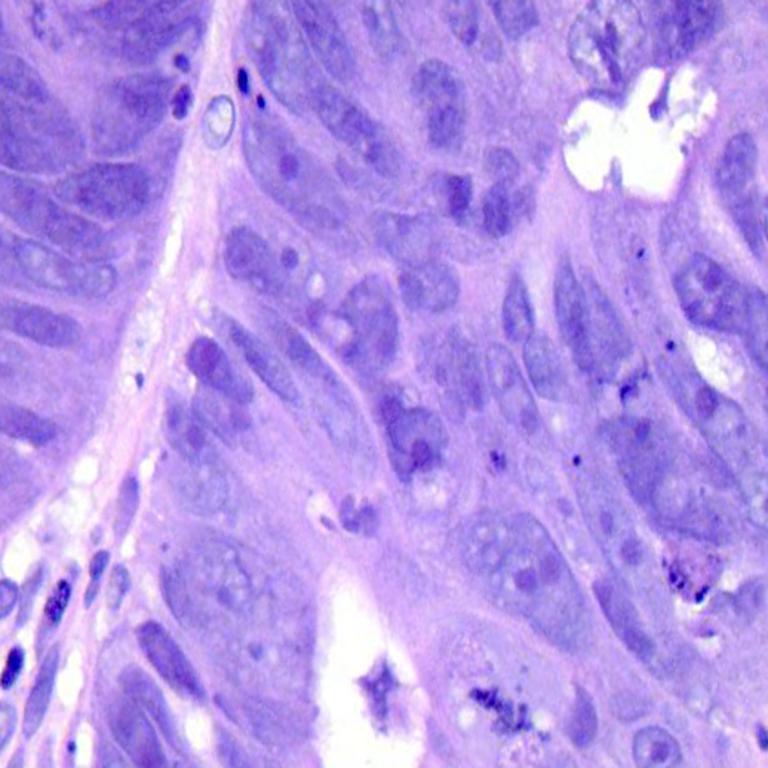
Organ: colon
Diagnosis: adenocarcinomas